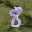
Label: 8